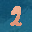
Label: 2